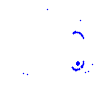
Particle: proton